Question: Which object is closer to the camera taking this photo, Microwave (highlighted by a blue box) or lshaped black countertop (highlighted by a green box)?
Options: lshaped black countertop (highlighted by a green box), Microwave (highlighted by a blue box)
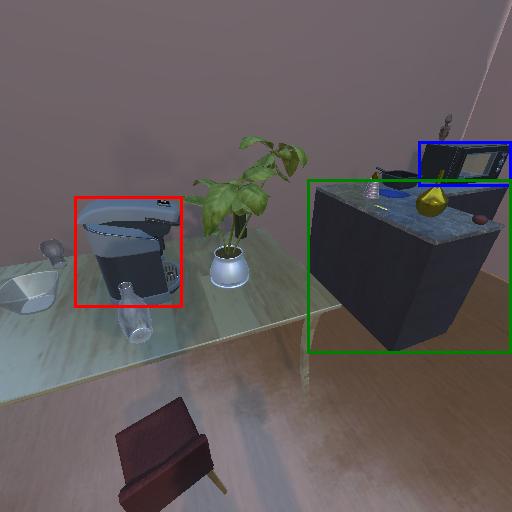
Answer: lshaped black countertop (highlighted by a green box)